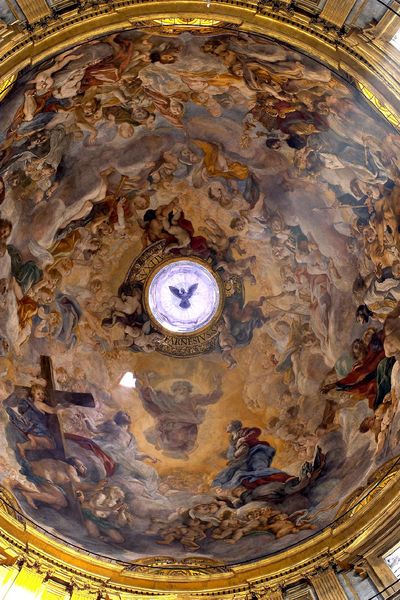
Titel: Deckengemälde “Duplex Intercessio” in der Kuppel von Il Gesù in Rom
Künstler: Giovanni Battista Gaulli
Standort: Rom, Il Gesù (EU - I - Latium)
Schlagwörter: adler, blau, flügel, gemälde, gott, himmel, nackt, vogel, wolken, gelb, menschen, fenster, laterne, licht, rot, malerei, taube, innenraum, kirche, gold, decke, fliegen, kreis, rund, engel, farbig, schrift, saal, figuren, kuppel, inschrift, oben, kreuz, strahlen, jesus, christlich, zentrum, heilige, deckengemälde, fresko, putten, szenen, christentum, deckenmalerei